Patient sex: F
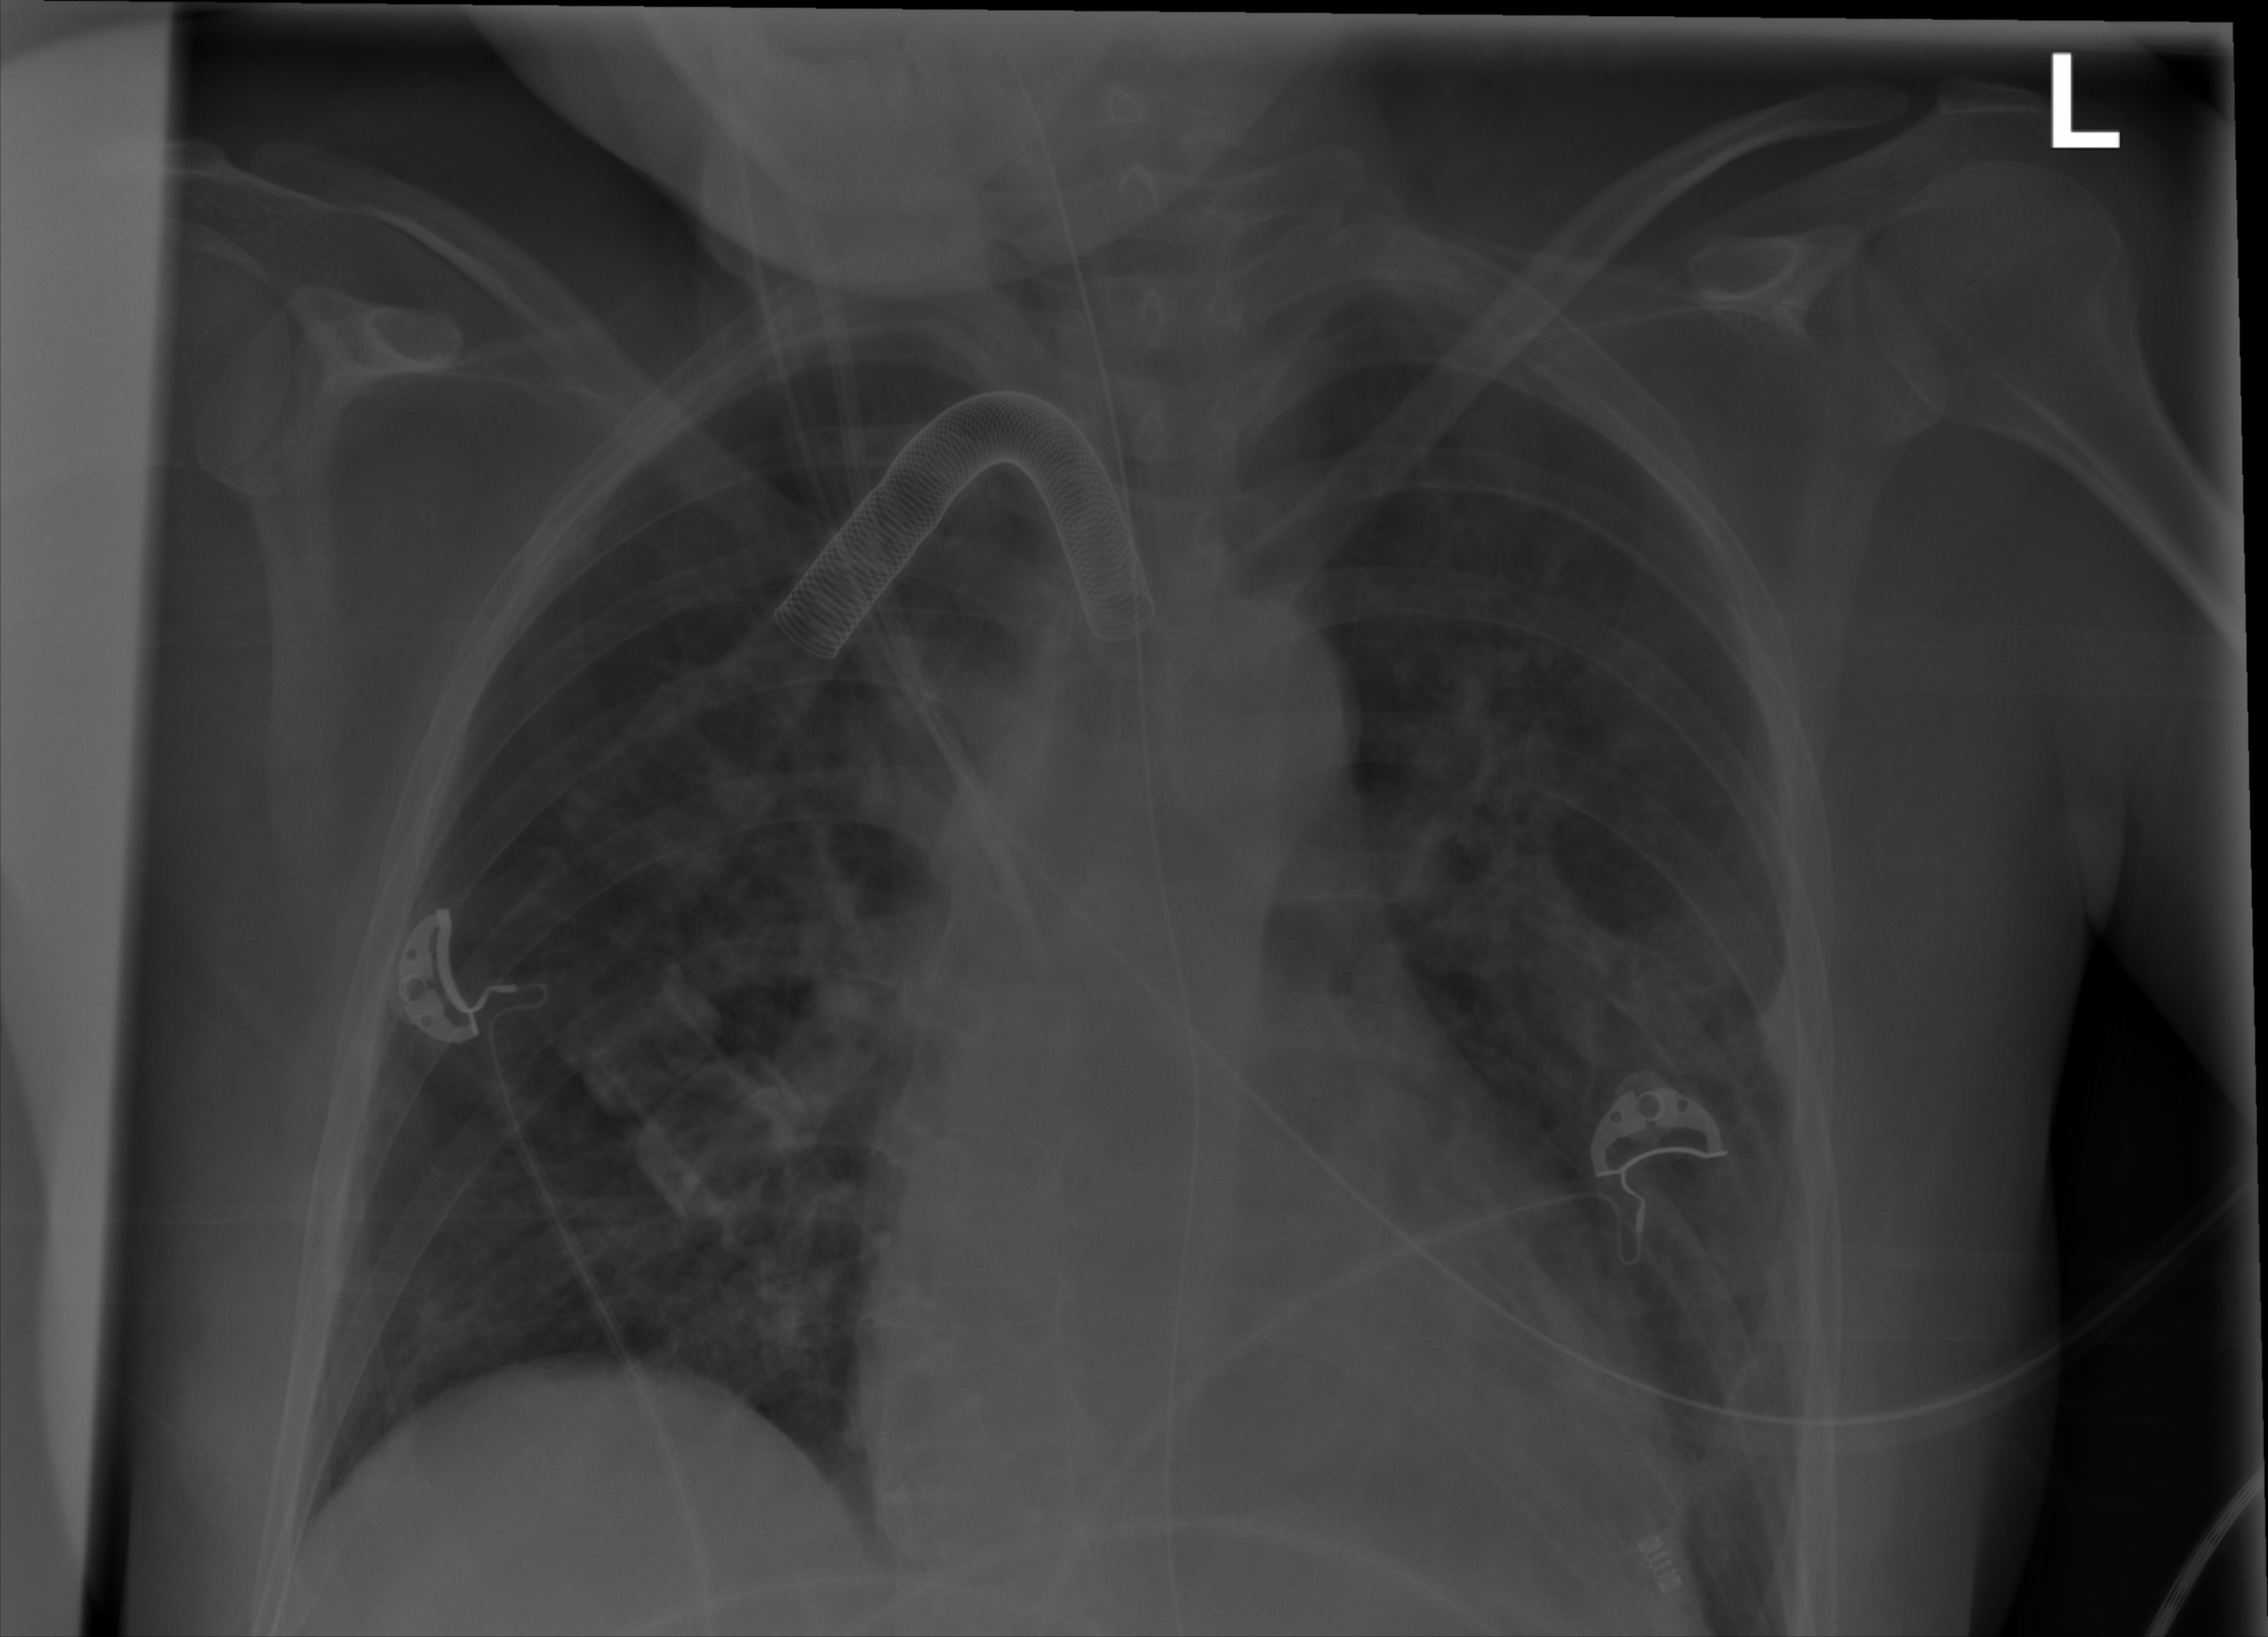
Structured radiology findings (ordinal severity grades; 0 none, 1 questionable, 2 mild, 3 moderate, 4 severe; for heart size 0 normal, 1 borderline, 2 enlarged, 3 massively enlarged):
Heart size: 2
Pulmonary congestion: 0
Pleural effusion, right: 0
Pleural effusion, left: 0
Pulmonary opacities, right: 0
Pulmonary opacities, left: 2
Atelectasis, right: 2
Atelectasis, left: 2